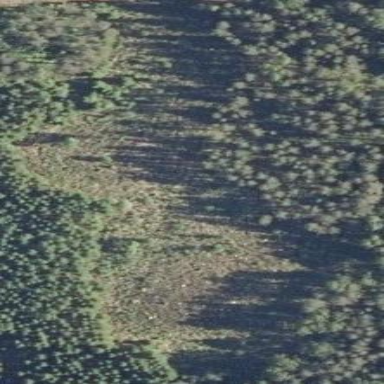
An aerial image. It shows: Clearcut man-made area surrounded by scrub vegetation.